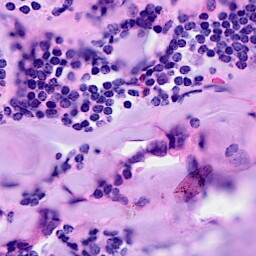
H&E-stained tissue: Breast